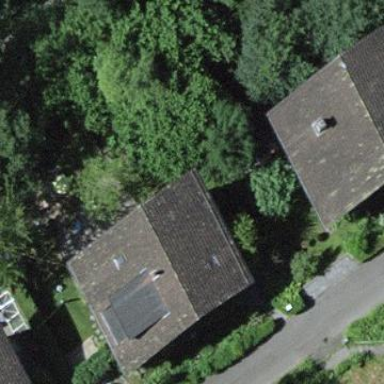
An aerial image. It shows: Detached building.